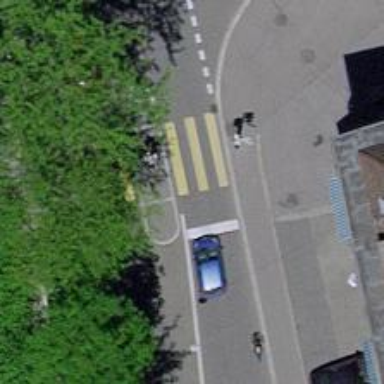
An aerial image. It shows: Kerb serving as barrier.